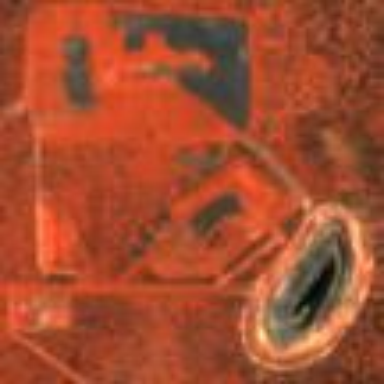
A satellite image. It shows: Industrial area used for mining.